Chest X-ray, PA view. Patient: 52 years old, sex M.
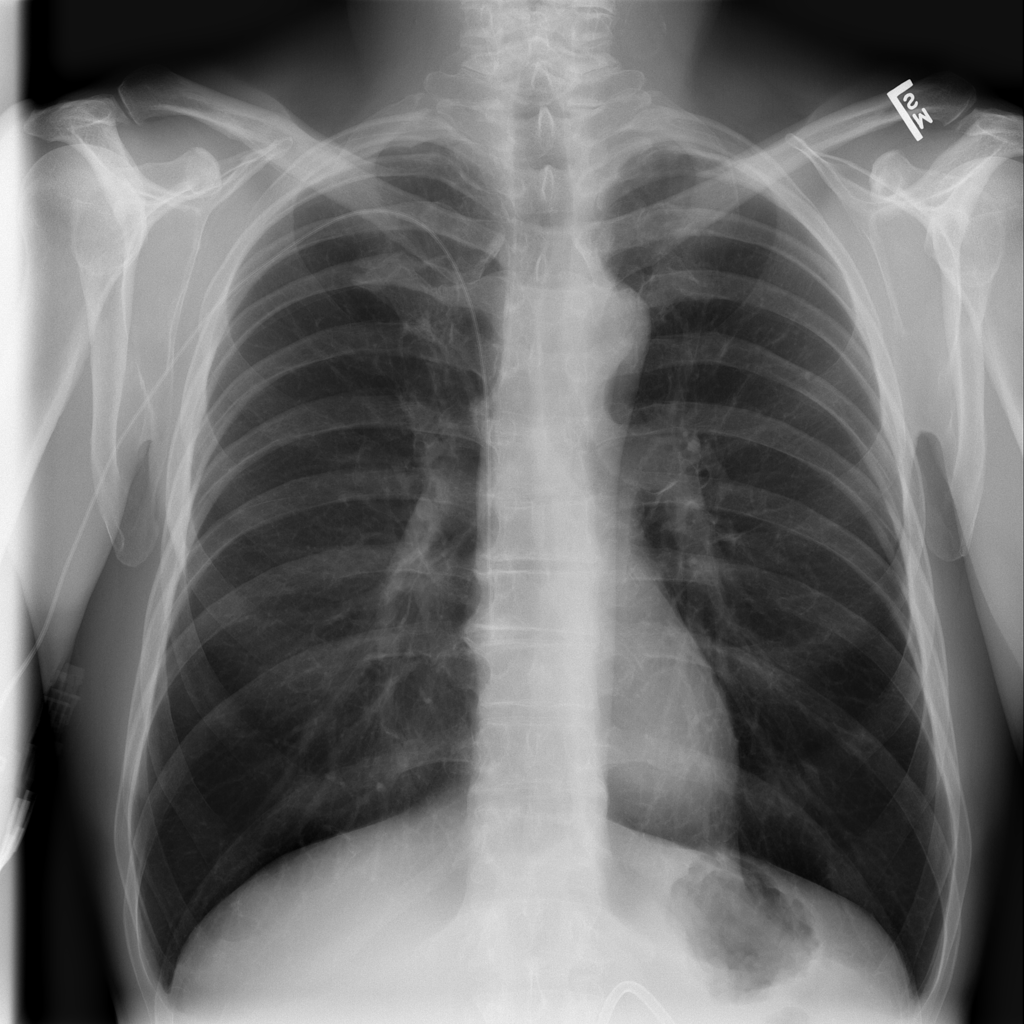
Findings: No Finding